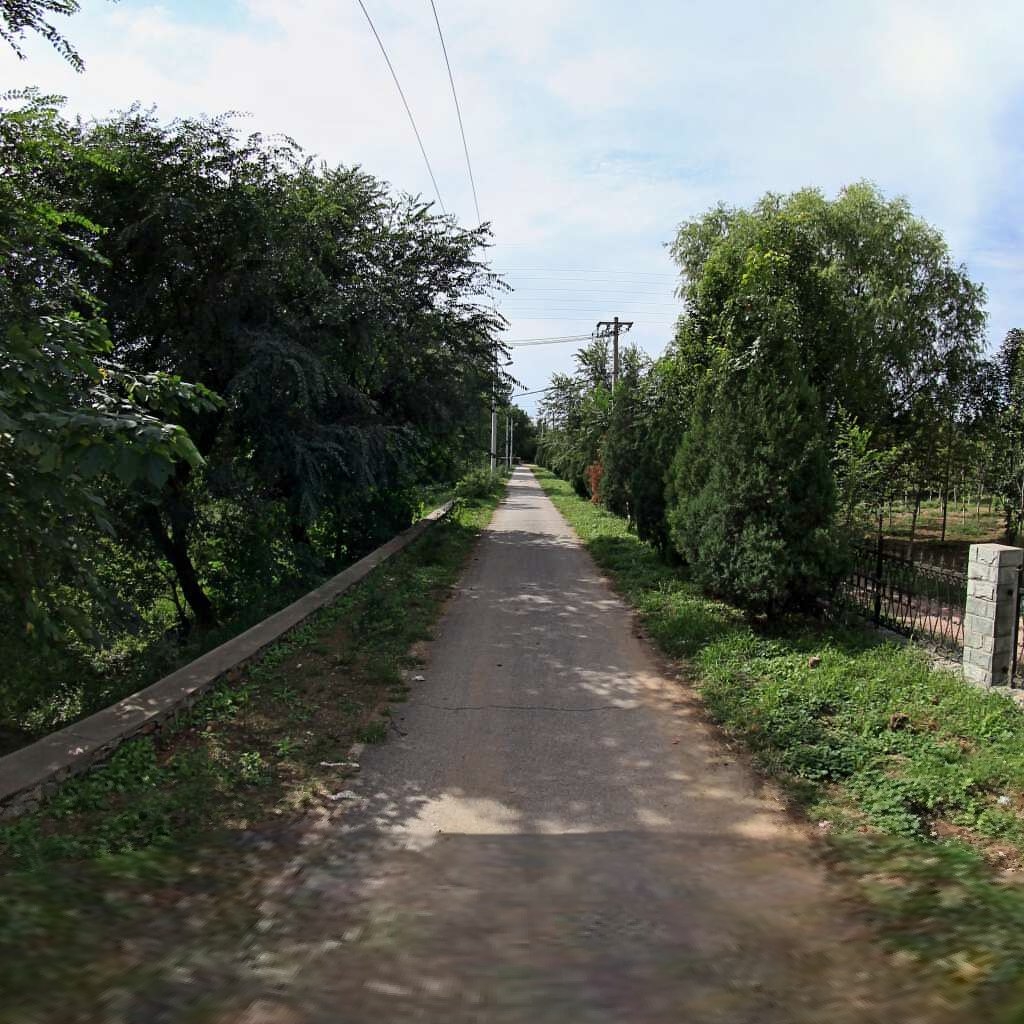
Region: Haidian
Road damage annotations: transverse crack